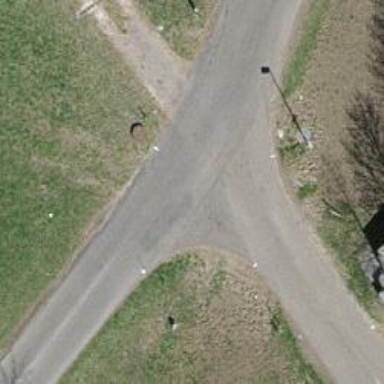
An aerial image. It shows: Unclassified road.